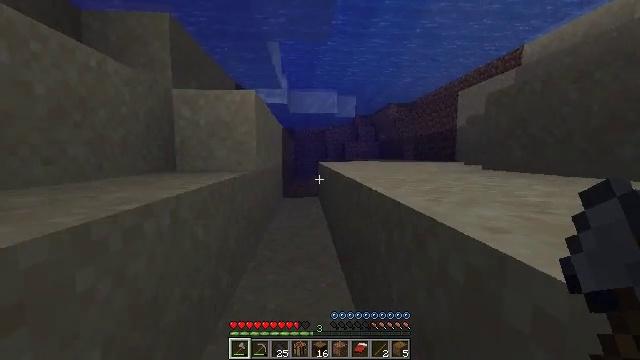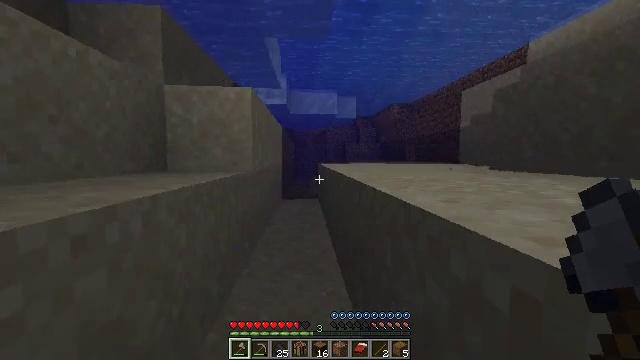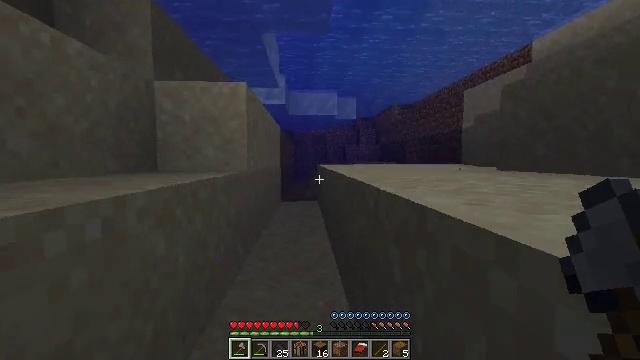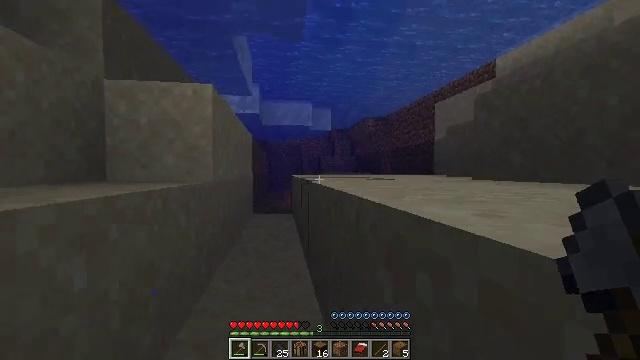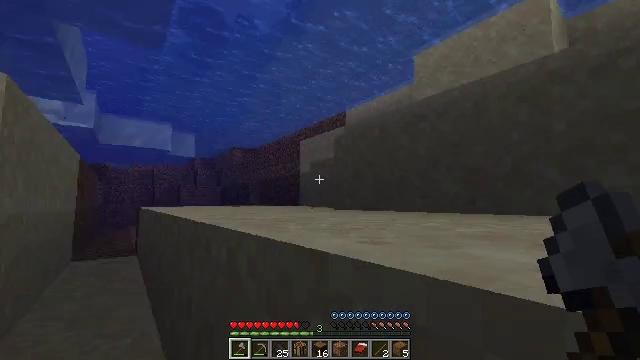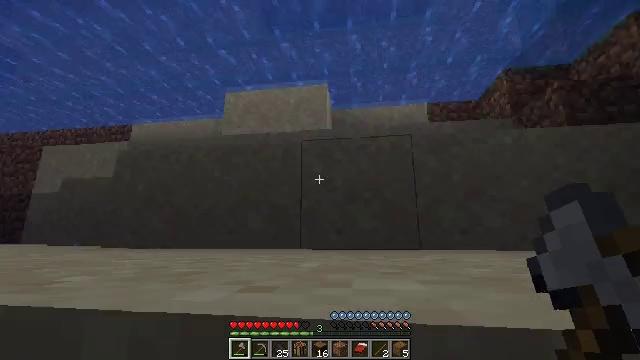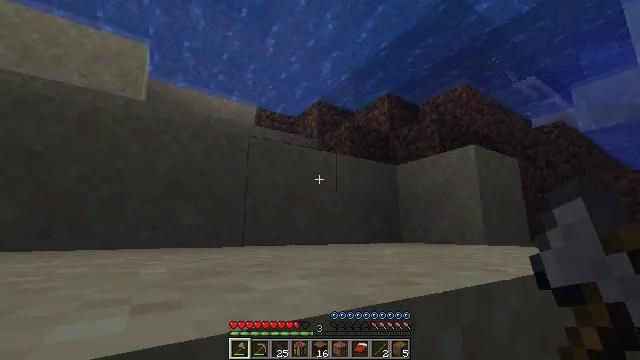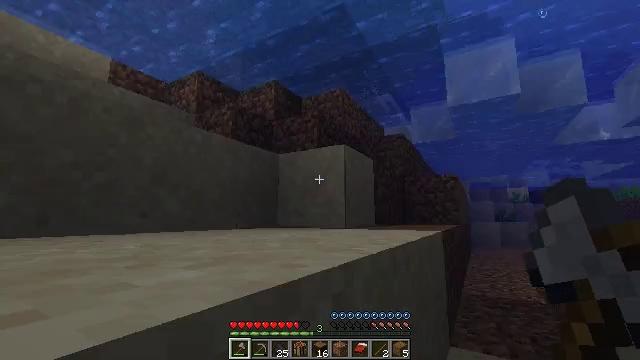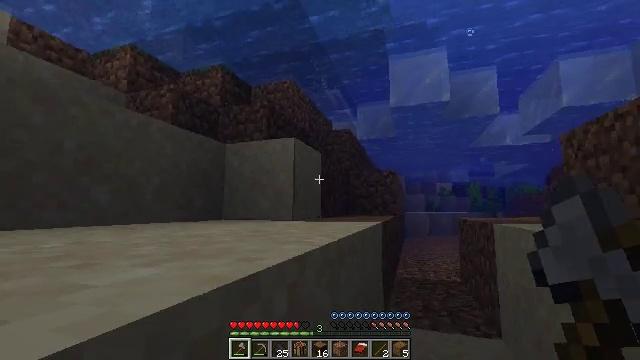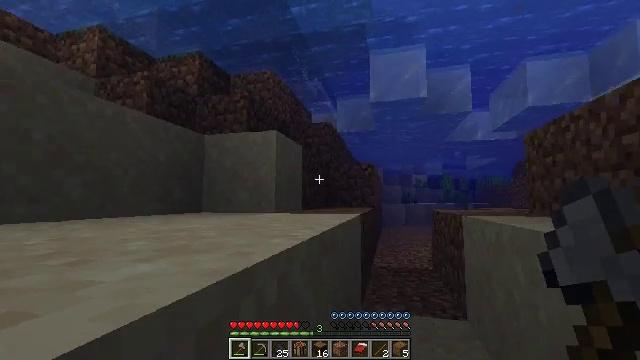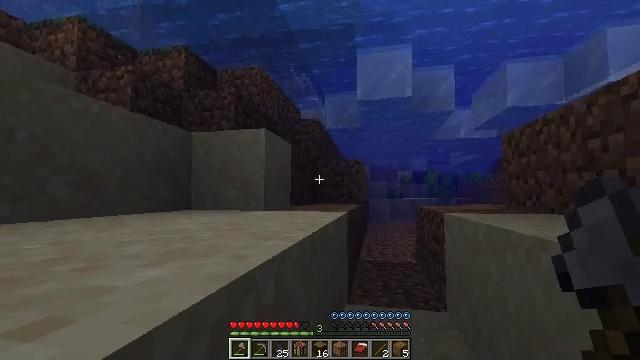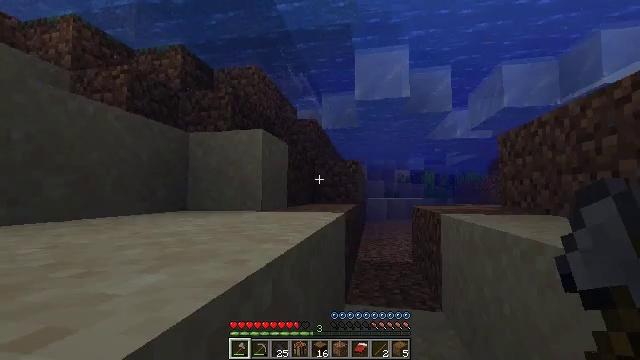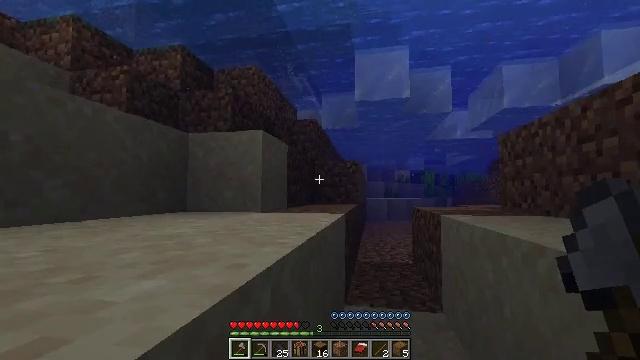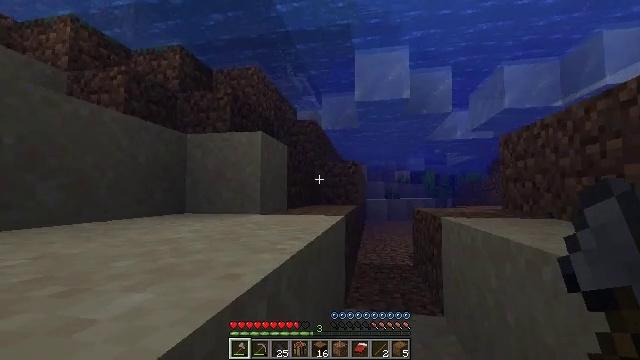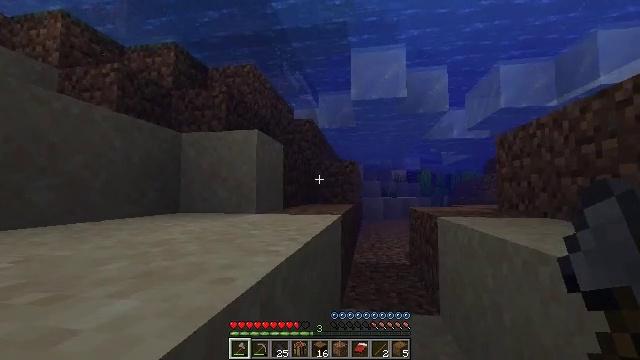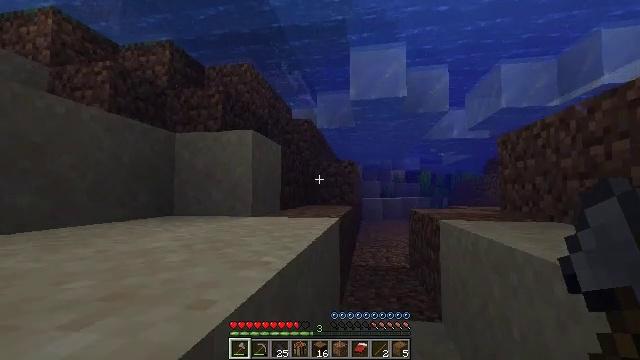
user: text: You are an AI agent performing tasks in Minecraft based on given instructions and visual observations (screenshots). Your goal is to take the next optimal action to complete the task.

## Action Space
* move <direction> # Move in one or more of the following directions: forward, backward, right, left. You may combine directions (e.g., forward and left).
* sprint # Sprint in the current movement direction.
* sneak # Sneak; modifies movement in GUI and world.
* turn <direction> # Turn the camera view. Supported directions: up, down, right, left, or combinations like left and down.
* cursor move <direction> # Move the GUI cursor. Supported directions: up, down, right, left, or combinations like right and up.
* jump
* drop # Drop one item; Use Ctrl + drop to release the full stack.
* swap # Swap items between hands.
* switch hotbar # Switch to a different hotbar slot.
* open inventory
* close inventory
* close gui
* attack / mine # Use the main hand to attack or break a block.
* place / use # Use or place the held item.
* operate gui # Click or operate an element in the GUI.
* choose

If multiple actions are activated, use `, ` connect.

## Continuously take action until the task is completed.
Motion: motion action
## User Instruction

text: Hunt animals.
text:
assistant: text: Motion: move forward, sprint
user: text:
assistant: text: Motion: move forward, sprint
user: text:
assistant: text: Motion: move forward, sprint, turn right and up
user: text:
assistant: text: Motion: move forward, sprint, turn right and up
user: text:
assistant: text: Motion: move forward, sprint, turn right and up
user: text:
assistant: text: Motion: move forward, sprint, turn right and down
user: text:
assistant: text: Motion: move forward, sprint, turn right and down
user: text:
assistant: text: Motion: move forward, sprint, turn right and down
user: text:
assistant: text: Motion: move forward, sprint, turn right and down
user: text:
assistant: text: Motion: move forward, sprint, turn right and down
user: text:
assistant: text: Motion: move forward, sprint
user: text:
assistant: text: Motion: move forward, sprint
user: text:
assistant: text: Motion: move forward, sprint
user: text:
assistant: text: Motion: move forward, sprint
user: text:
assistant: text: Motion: move forward, sprint
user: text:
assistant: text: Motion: move forward, sprint
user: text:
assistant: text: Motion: move forward, sprint
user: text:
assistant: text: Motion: move forward, sprint
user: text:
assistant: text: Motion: move forward, sprint
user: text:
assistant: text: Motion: move forward, sprint, turn left
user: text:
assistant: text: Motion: move forward, sprint, turn left and up
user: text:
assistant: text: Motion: move forward, sprint, turn left, jump
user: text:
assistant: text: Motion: move forward, sprint, turn left and up, jump
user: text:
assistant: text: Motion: move forward, sprint, turn left and up, jump
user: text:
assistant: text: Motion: move forward, sprint, turn left and up, jump
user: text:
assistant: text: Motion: move forward, sprint, jump
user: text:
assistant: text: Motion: move forward, sprint, jump
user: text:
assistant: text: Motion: move forward, sprint, jump
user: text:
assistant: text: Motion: move forward, sprint, jump
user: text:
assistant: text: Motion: move forward, sprint, jump